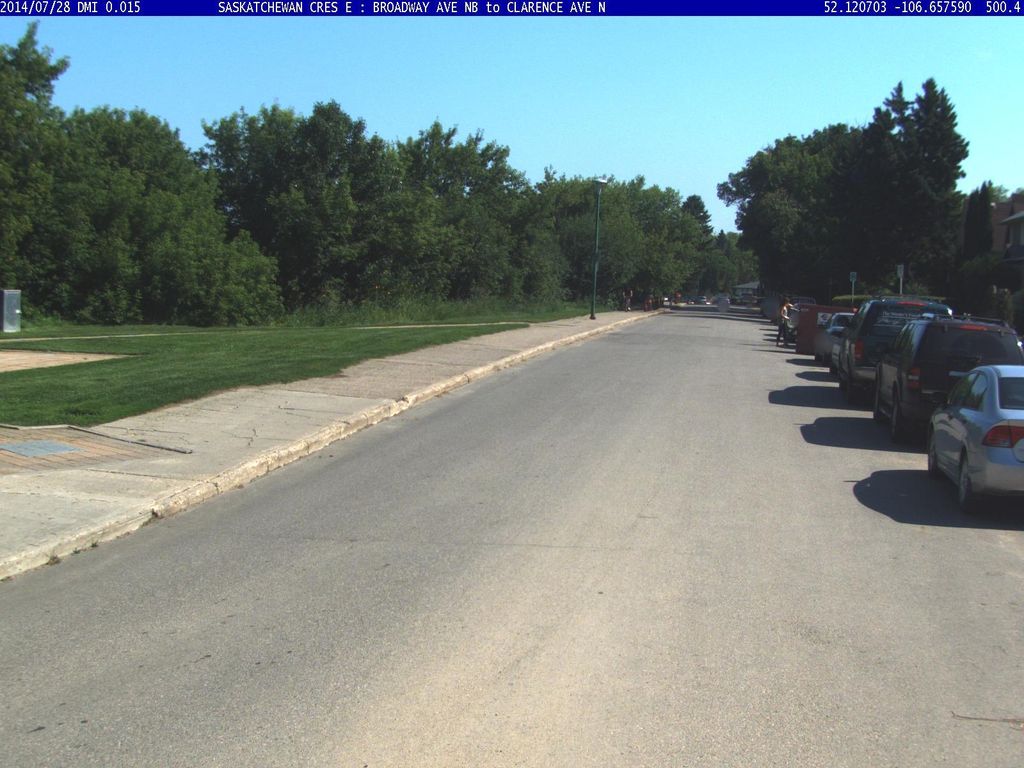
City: saskatoon